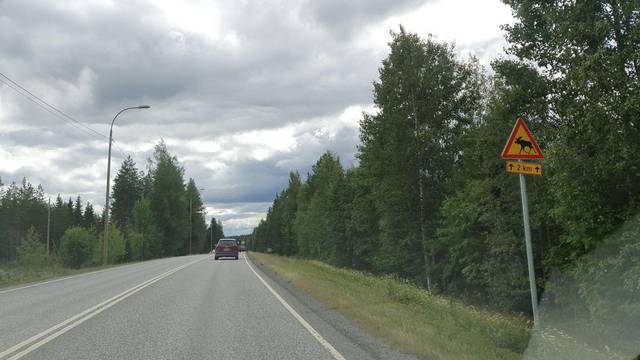
Region: Finland
Coordinates: 63.657, 27.27